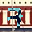
Label: 7